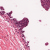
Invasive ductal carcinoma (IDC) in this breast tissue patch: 0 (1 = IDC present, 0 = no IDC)